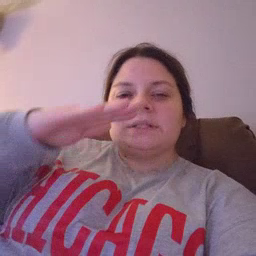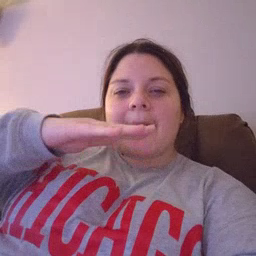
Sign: table